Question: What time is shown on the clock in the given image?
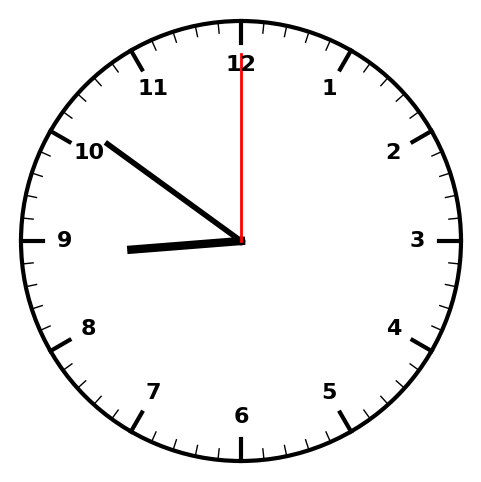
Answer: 08:51:00